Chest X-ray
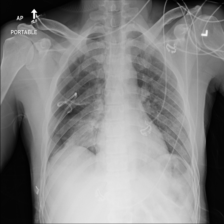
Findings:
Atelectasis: negative
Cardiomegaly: negative
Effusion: negative
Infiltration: negative
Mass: negative
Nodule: negative
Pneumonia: negative
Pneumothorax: positive
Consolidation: negative
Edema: negative
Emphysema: negative
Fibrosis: negative
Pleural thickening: negative
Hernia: negative